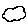
Label: cloud